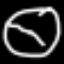
Label: clock